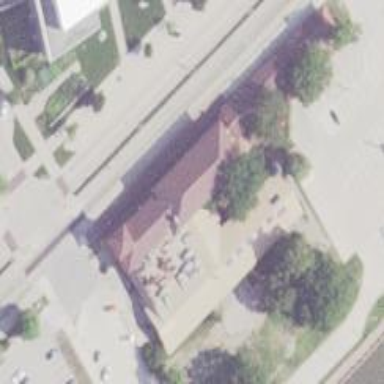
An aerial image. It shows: Commercial building.